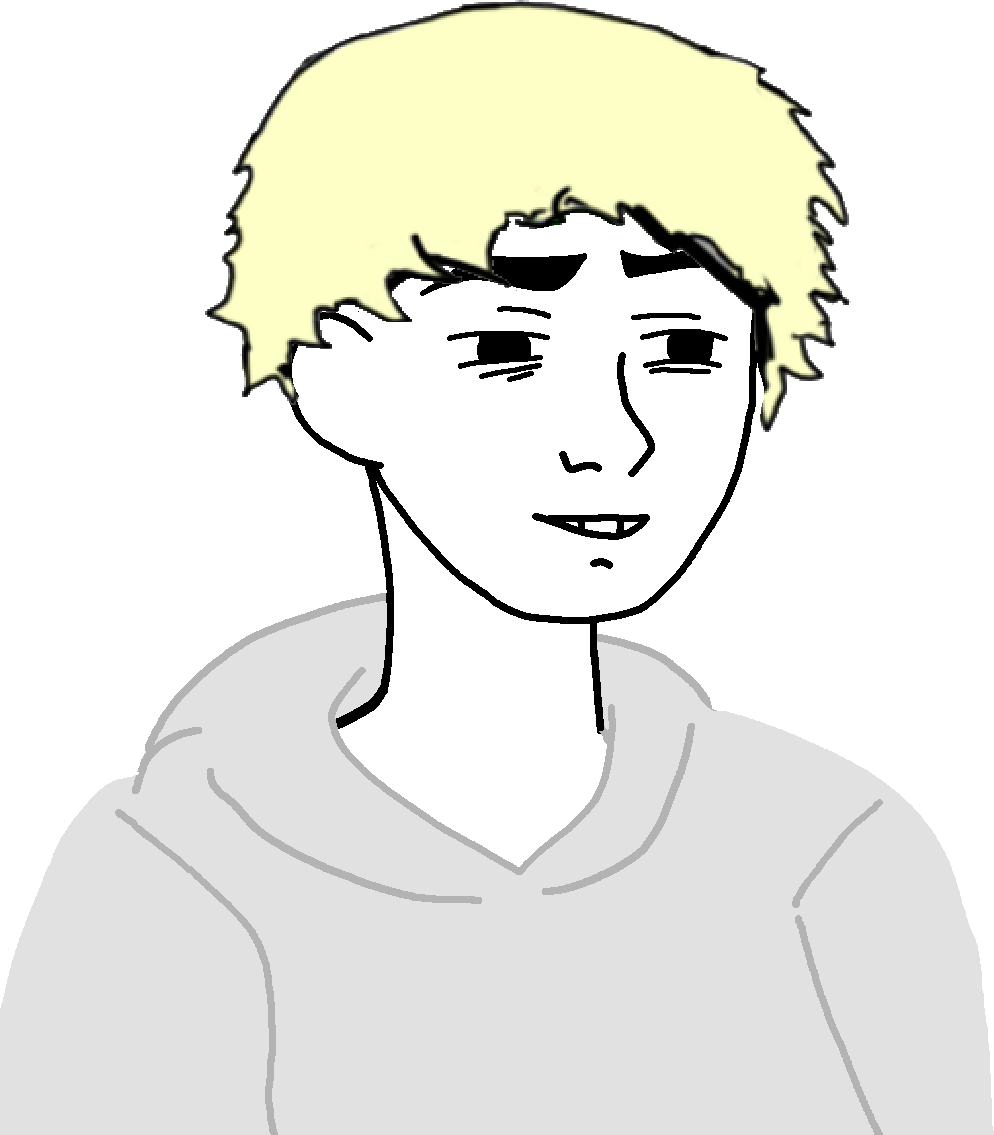
Label: 5_Twinkjak